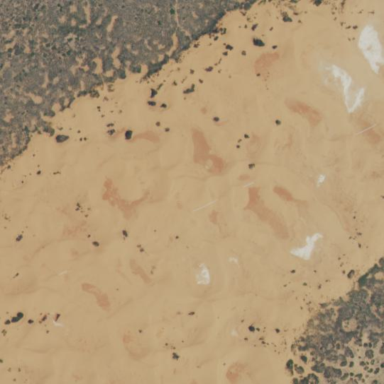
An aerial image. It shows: Dune in its natural state.